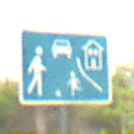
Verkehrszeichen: BeginnVerkehrsberuhigterBereich
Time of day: MorningAfternoon
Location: Outdoor (Nature)
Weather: Overcast
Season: NotSpecified
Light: Natural